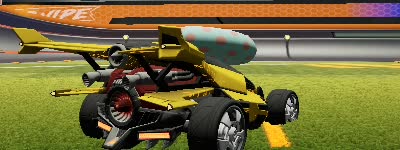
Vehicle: aftershock